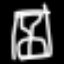
Label: hourglass